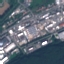
Land use / land cover: Industrial